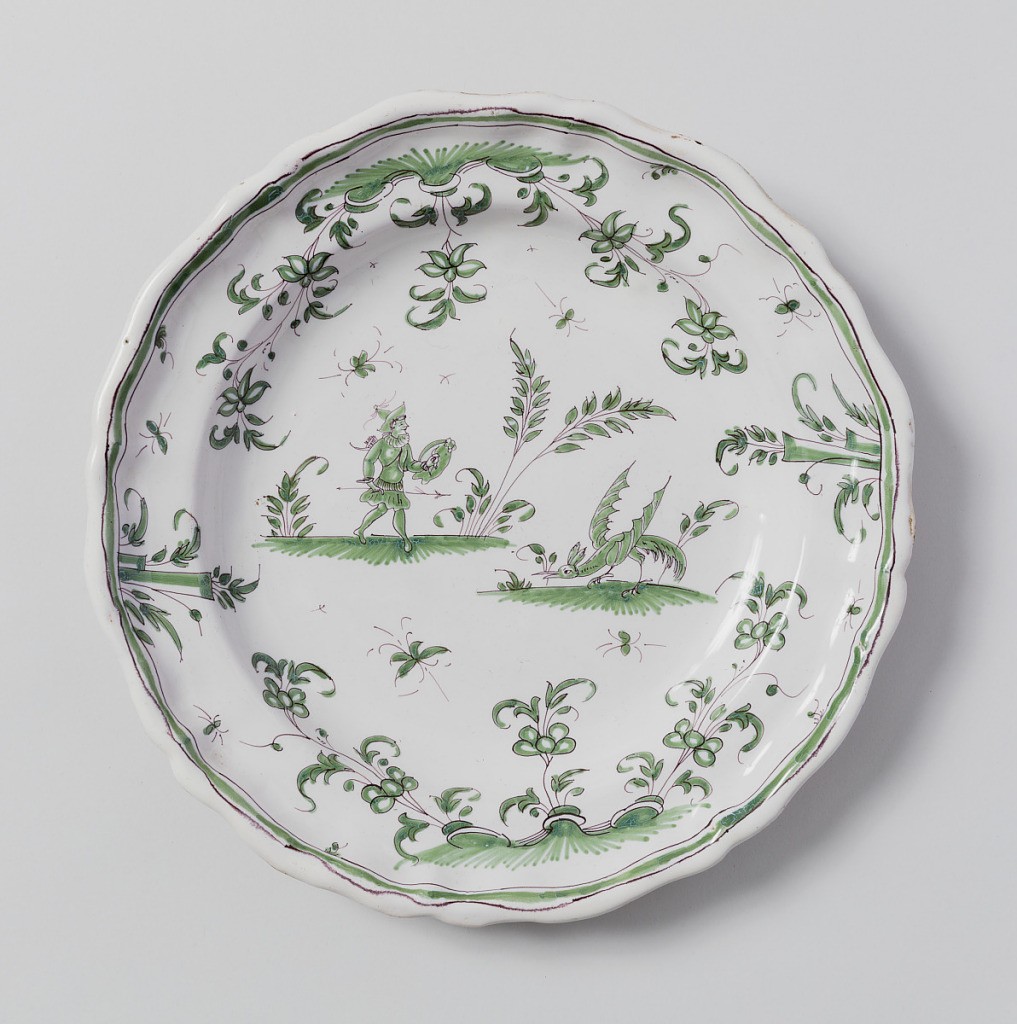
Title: Plate
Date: ca 1760
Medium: Tin-glazed earthenware
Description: Circular plate with scalloped edge; pale green floral decoration around perimeter, fauna and figure in center.